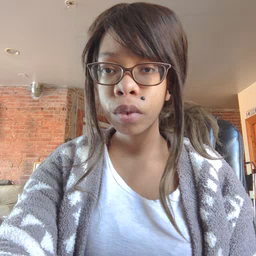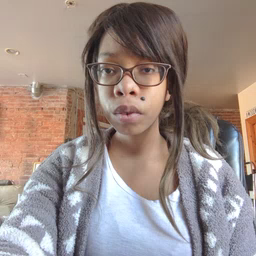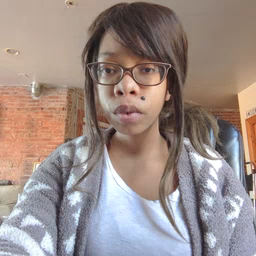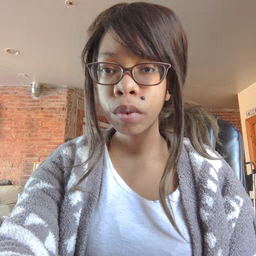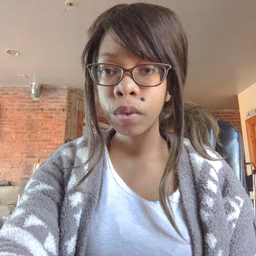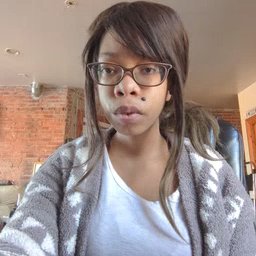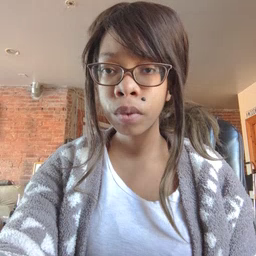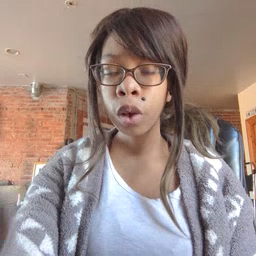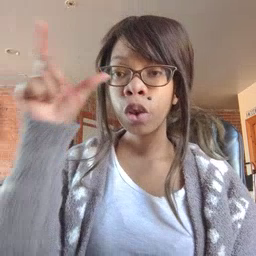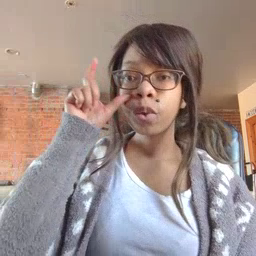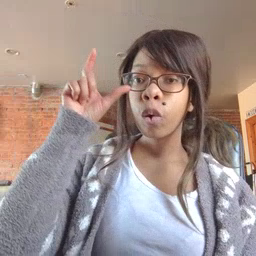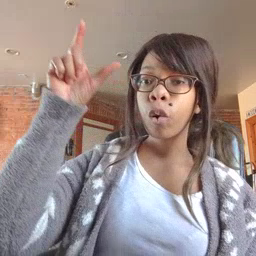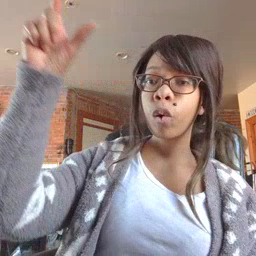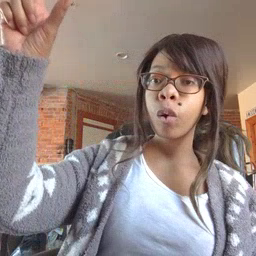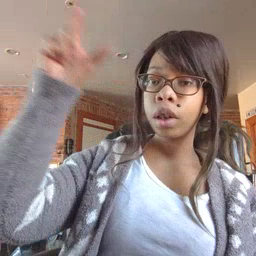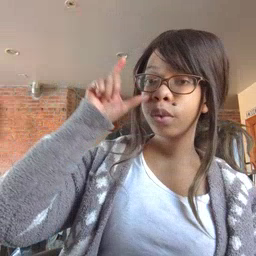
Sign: moon